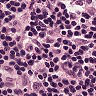
Metastatic tissue present: no